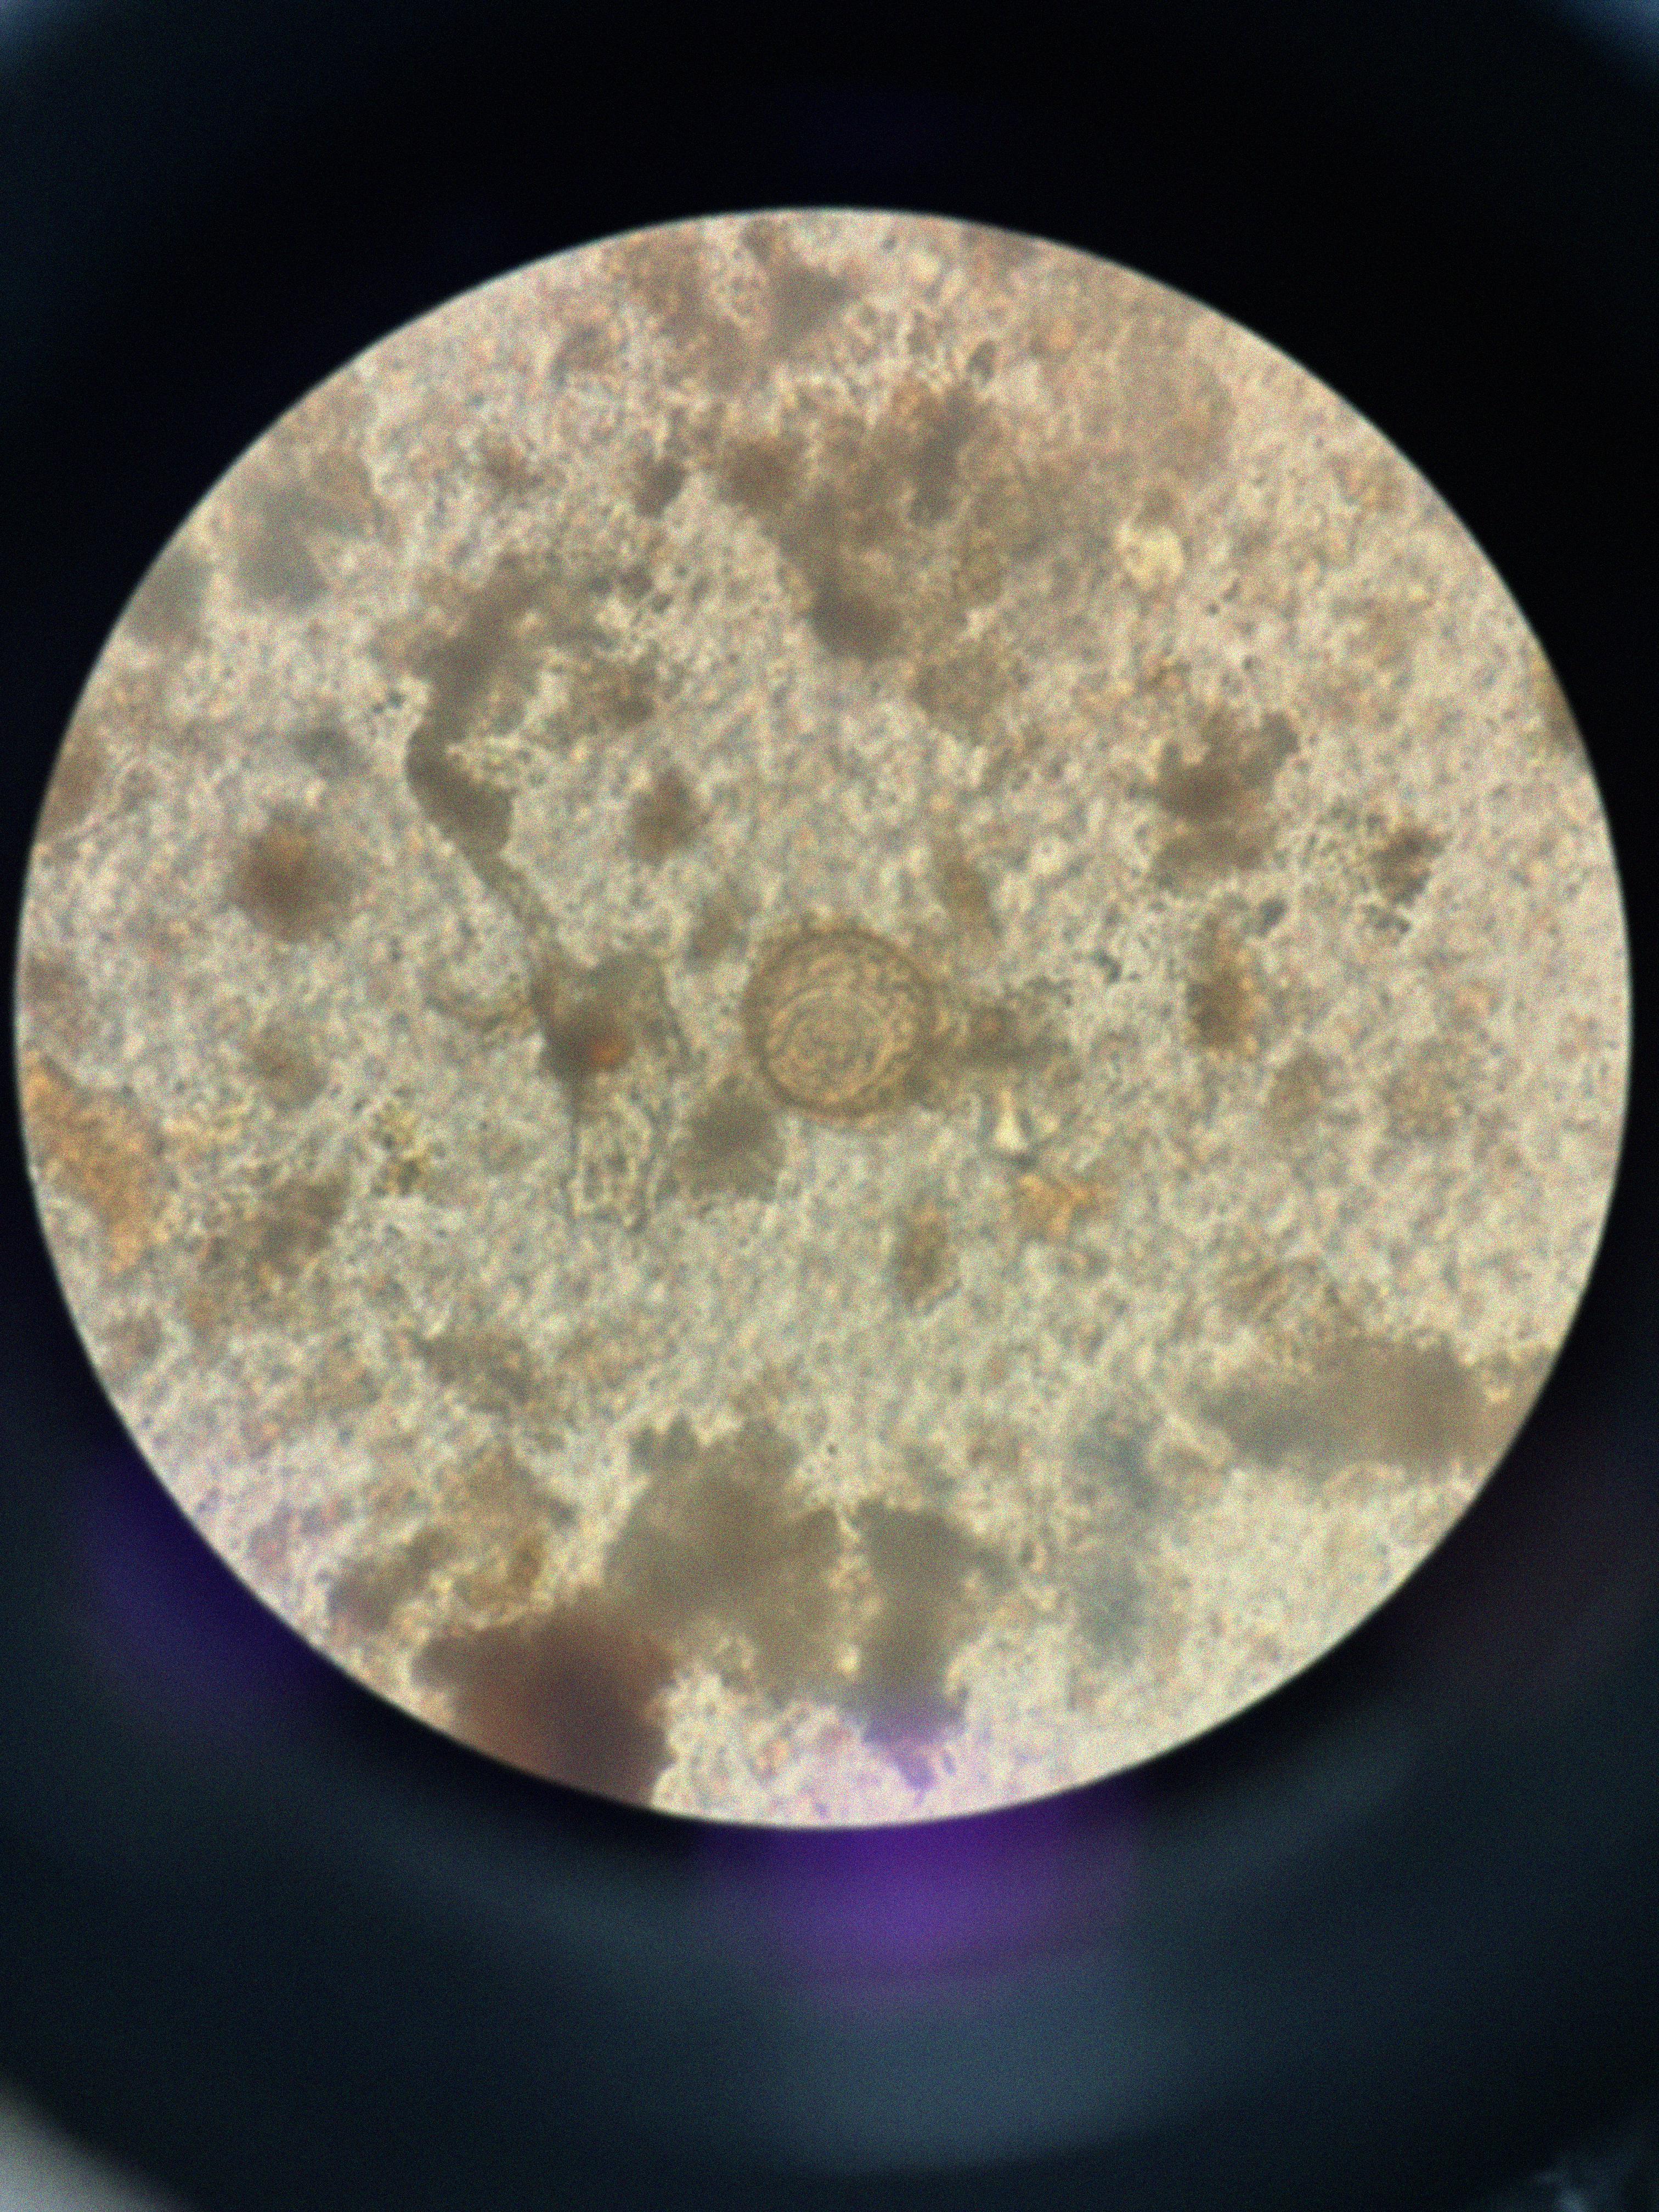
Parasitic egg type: Hymenolepis diminuta